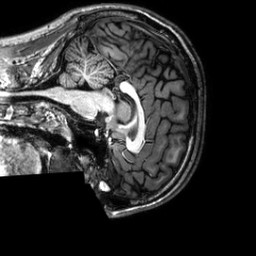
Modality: T1w
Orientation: sagittal